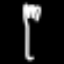
Label: fork